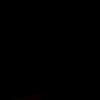
Label: space